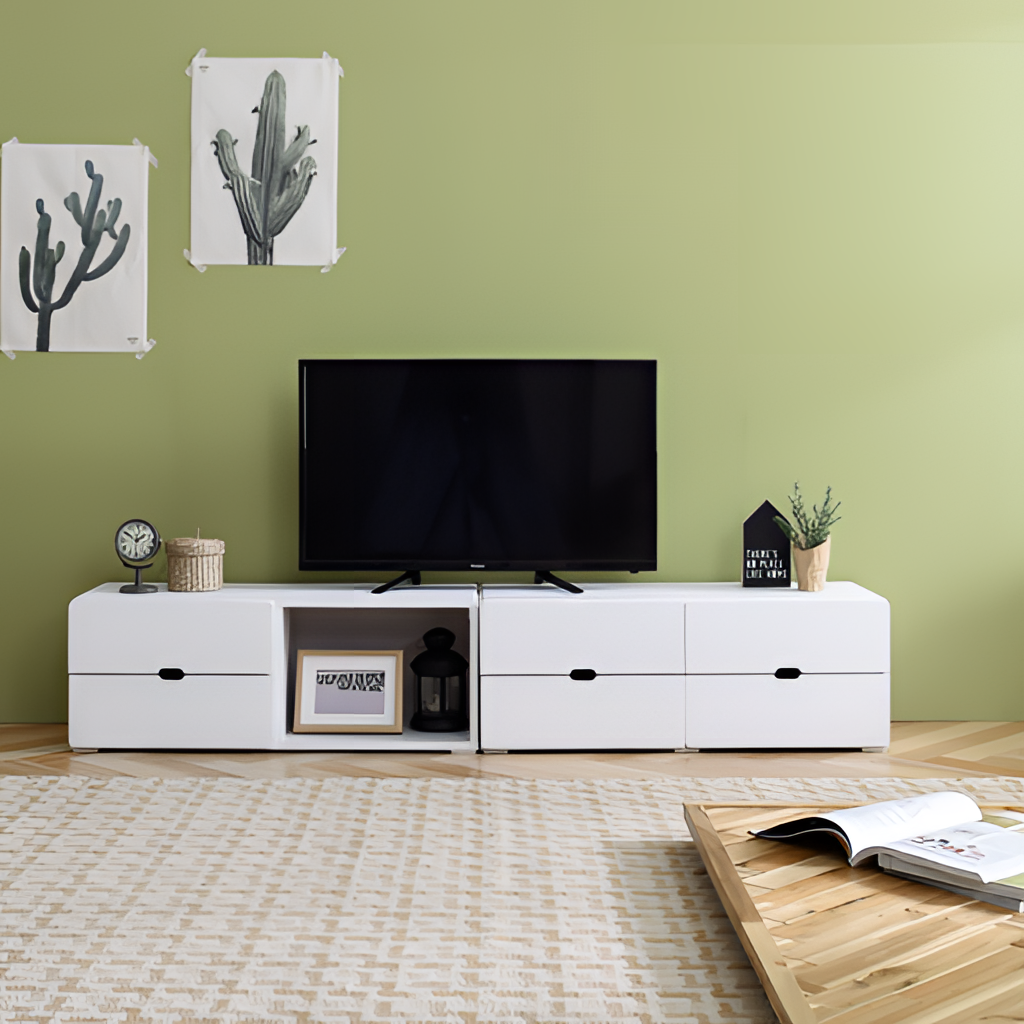
wood TV stand, living room, minimalist, green paint wallpaper, with solid pattern, wood flooring, with chevron pattern